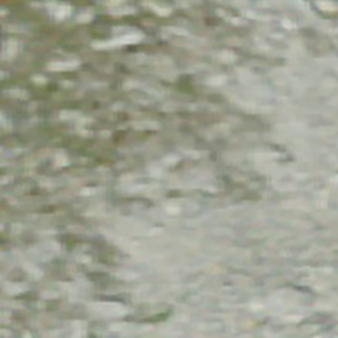
Label: other